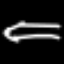
Label: pencil